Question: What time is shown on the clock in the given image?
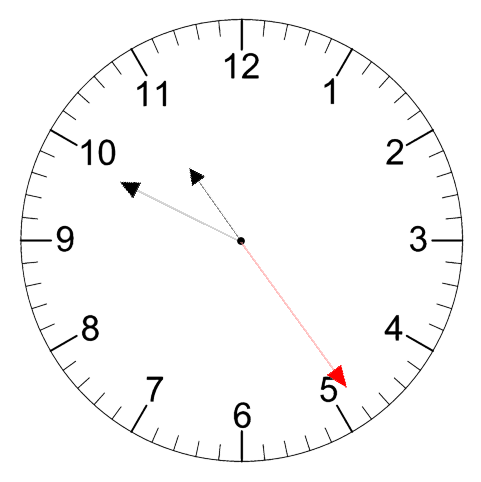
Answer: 10:49:24